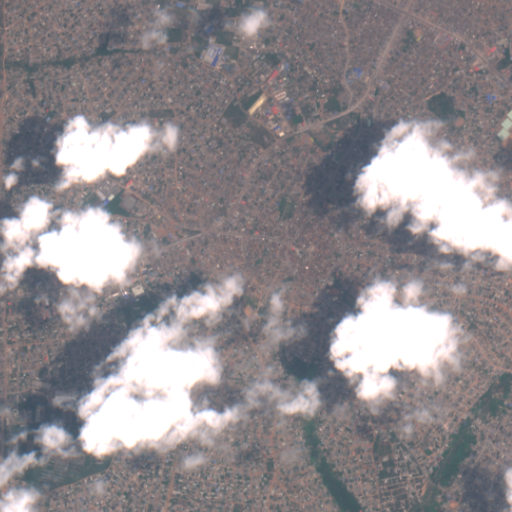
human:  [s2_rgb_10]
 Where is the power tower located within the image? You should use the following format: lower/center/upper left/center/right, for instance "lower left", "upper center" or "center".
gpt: The power tower is located in the left of the image.
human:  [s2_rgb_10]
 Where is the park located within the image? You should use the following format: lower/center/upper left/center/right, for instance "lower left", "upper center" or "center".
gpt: There is no park in the image.